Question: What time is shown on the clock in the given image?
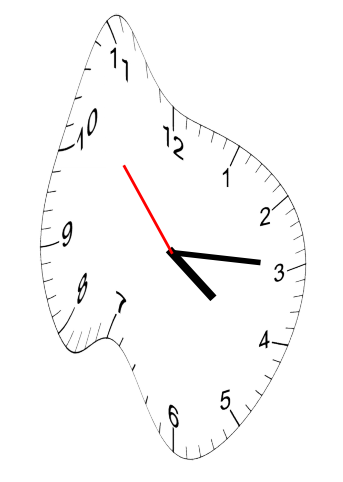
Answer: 04:14:53